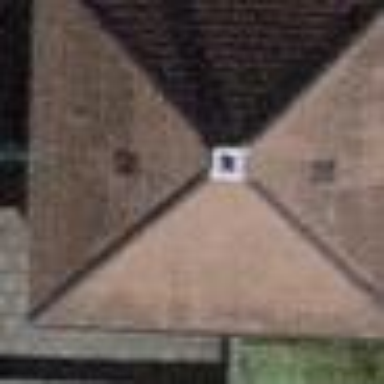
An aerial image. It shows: Residential building with pyramidal roof shape.